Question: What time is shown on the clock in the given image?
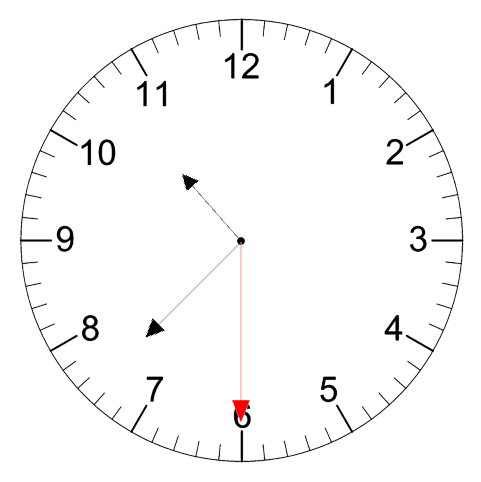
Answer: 10:37:30